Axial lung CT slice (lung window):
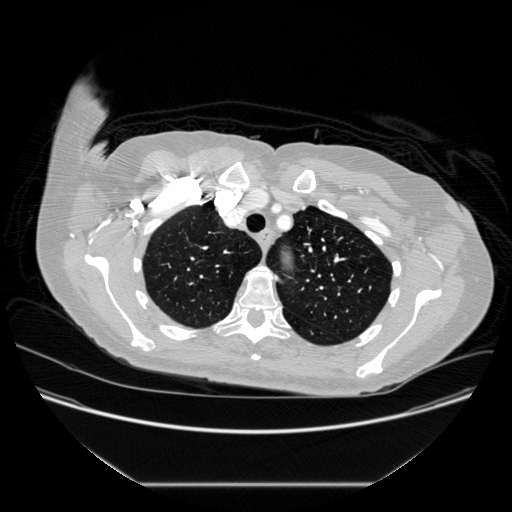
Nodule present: no